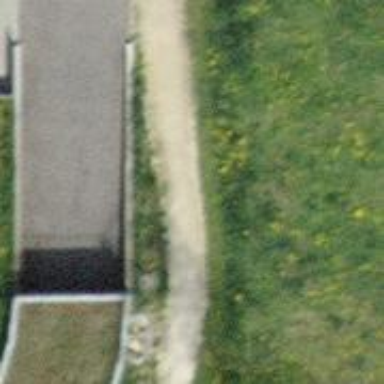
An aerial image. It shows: Path.